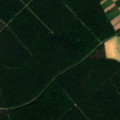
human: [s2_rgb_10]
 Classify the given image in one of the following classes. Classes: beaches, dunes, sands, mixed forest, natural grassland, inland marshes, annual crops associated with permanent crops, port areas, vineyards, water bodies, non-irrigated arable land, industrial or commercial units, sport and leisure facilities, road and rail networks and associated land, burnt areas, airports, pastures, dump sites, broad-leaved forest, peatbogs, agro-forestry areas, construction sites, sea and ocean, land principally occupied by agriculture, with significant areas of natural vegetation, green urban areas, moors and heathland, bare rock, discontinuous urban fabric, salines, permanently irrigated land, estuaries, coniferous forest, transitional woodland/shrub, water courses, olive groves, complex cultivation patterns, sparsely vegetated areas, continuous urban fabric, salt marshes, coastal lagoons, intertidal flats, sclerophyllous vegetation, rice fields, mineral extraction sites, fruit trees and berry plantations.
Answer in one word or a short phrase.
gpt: non-irrigated arable land, coniferous forest, mixed forest